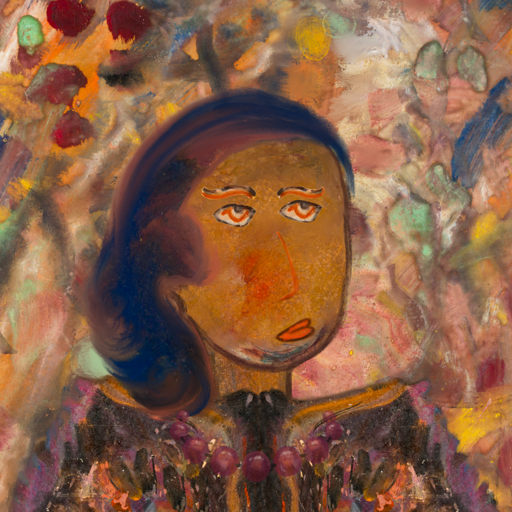
Background: Mother_And_Son_Mother, Head And Neck Side: Pipe, Face Side: Experience, Bust: Gypsy_Queen, Hair Side: Mother_And_Son_Son, Head Accessory: Blank, Second Necklace: Blank, Necklace: Irani_2, Baby: Blank